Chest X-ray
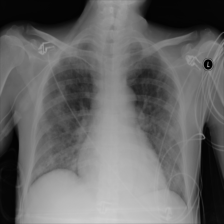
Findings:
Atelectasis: negative
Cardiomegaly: negative
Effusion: negative
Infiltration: negative
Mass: negative
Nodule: positive
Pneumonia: negative
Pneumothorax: negative
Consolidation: negative
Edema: negative
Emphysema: negative
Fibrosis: negative
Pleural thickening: negative
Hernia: negative